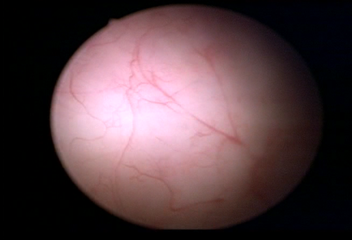
Modality: WLC
Class: Normal mucosa
Bladder cancer association: No